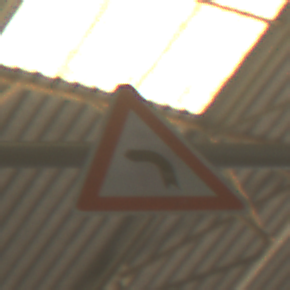
Verkehrszeichen: KurveLinks
Umgebung: Indoor, Urban
Tageszeit: Midday
Wetter: NotSpecified
Licht: Natural
Jahreszeit: NotSpecified
Kontrast: MediumContrast